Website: macys
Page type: delivery-shipping
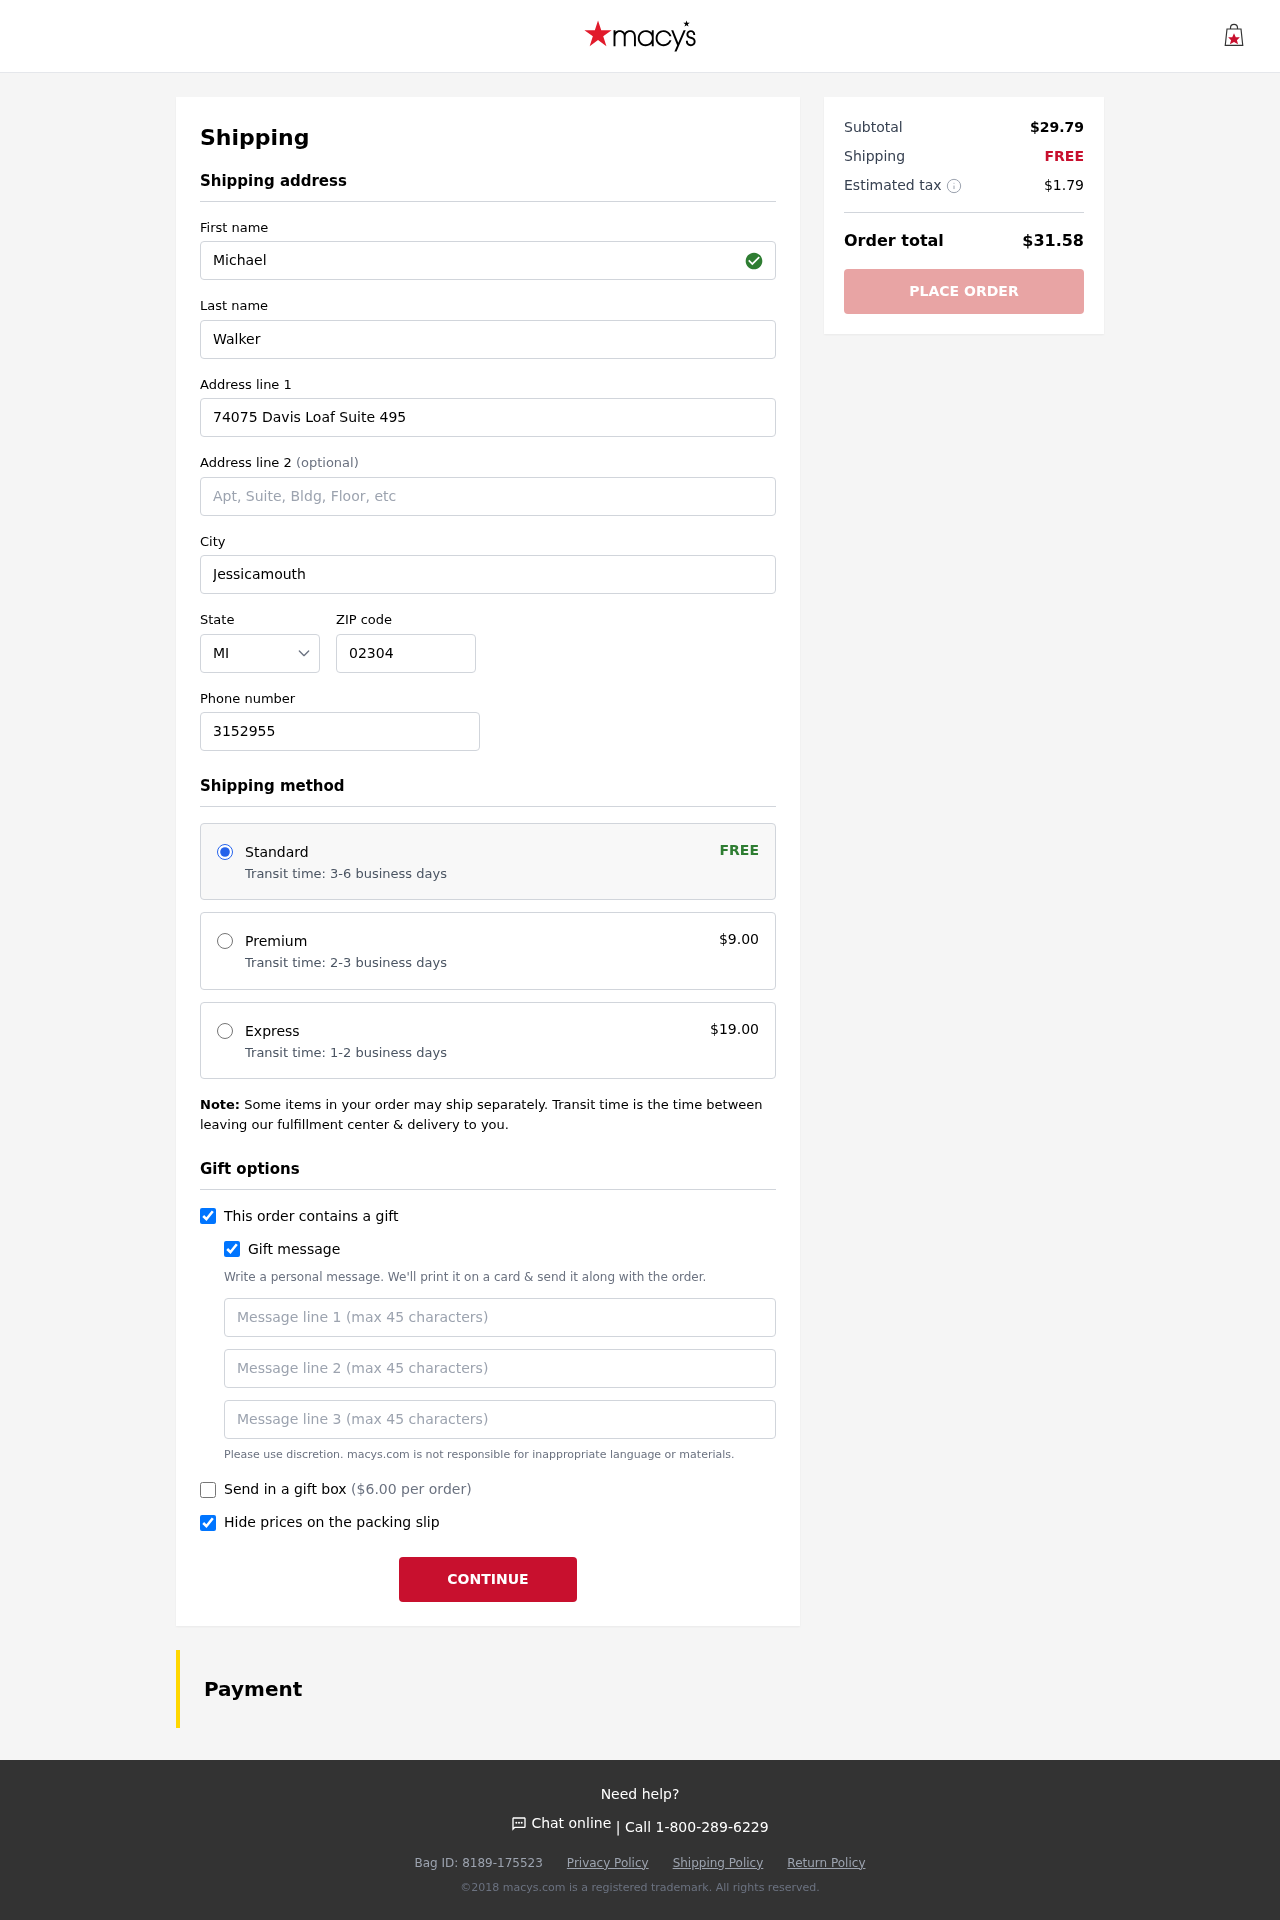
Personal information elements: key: PII_STATE_ABBR
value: MI
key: PII_FIRSTNAME
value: Michael
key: PII_LASTNAME
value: Walker
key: PII_STREET
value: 74075 Davis Loaf Suite 495
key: PII_CITY
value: Jessicamouth
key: PII_POSTCODE
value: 02304
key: PII_PHONE
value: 3152955491
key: PII_GIFT_MESSAGE
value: Happy birthday, Brett! I couldn't resist grabbing these gorgeous heels for you—I know how much you love stepping out in style. Can't wait to see you rock them at your party!  Michael
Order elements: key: ORDER_SHIPPING_STANDARD
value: Transit time: 3-6 business days
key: ORDER_SHIPPING_COST
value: FREE
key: ORDER_SHIPPING_PREMIUM
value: Transit time: 2-3 business days
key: ORDER_SHIPPING_PREMIUM_PRICE
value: $9.00
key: ORDER_SHIPPING_EXPRESS
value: Transit time: 1-2 business days
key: ORDER_SHIPPING_EXPRESS_PRICE
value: $19.00
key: ORDER_GIFT_BOX_PRICE
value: ($6.00 per order)
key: ORDER_SUBTOTAL
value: $29.79
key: ORDER_SHIPPING_COST2
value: FREE
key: ORDER_TAX
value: $1.79
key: ORDER_TOTAL
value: $31.58